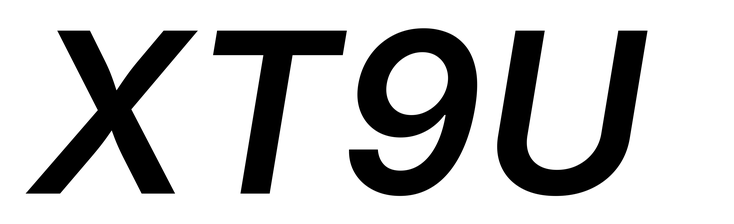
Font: Inter-Italic_SemiBold_Italic